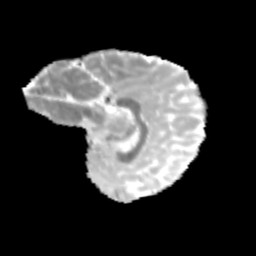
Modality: MD
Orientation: sagittal
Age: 10
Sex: male
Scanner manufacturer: siemens
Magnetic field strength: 3 T
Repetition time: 3.8 s
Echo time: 0.07 s